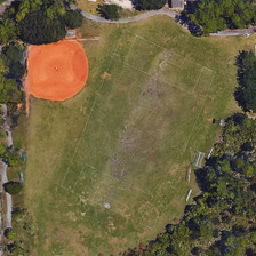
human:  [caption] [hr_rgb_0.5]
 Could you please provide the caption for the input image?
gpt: Red and green irregular baseball fields.

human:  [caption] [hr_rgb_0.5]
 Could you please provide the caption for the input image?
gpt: An irregular red and green baseball field.

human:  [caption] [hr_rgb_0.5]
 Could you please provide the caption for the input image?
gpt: Irregular red and green baseball fields surrounded by big trees.

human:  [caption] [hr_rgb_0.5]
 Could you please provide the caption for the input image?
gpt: An irregular red-green baseball field surrounded by big trees.

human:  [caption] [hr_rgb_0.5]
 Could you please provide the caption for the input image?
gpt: An irregular red and green baseball field surrounded by big trees.